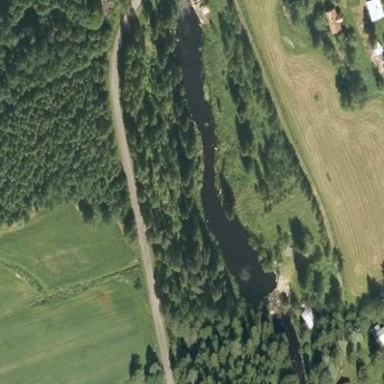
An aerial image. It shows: River flowing through natural landscape.